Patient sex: F
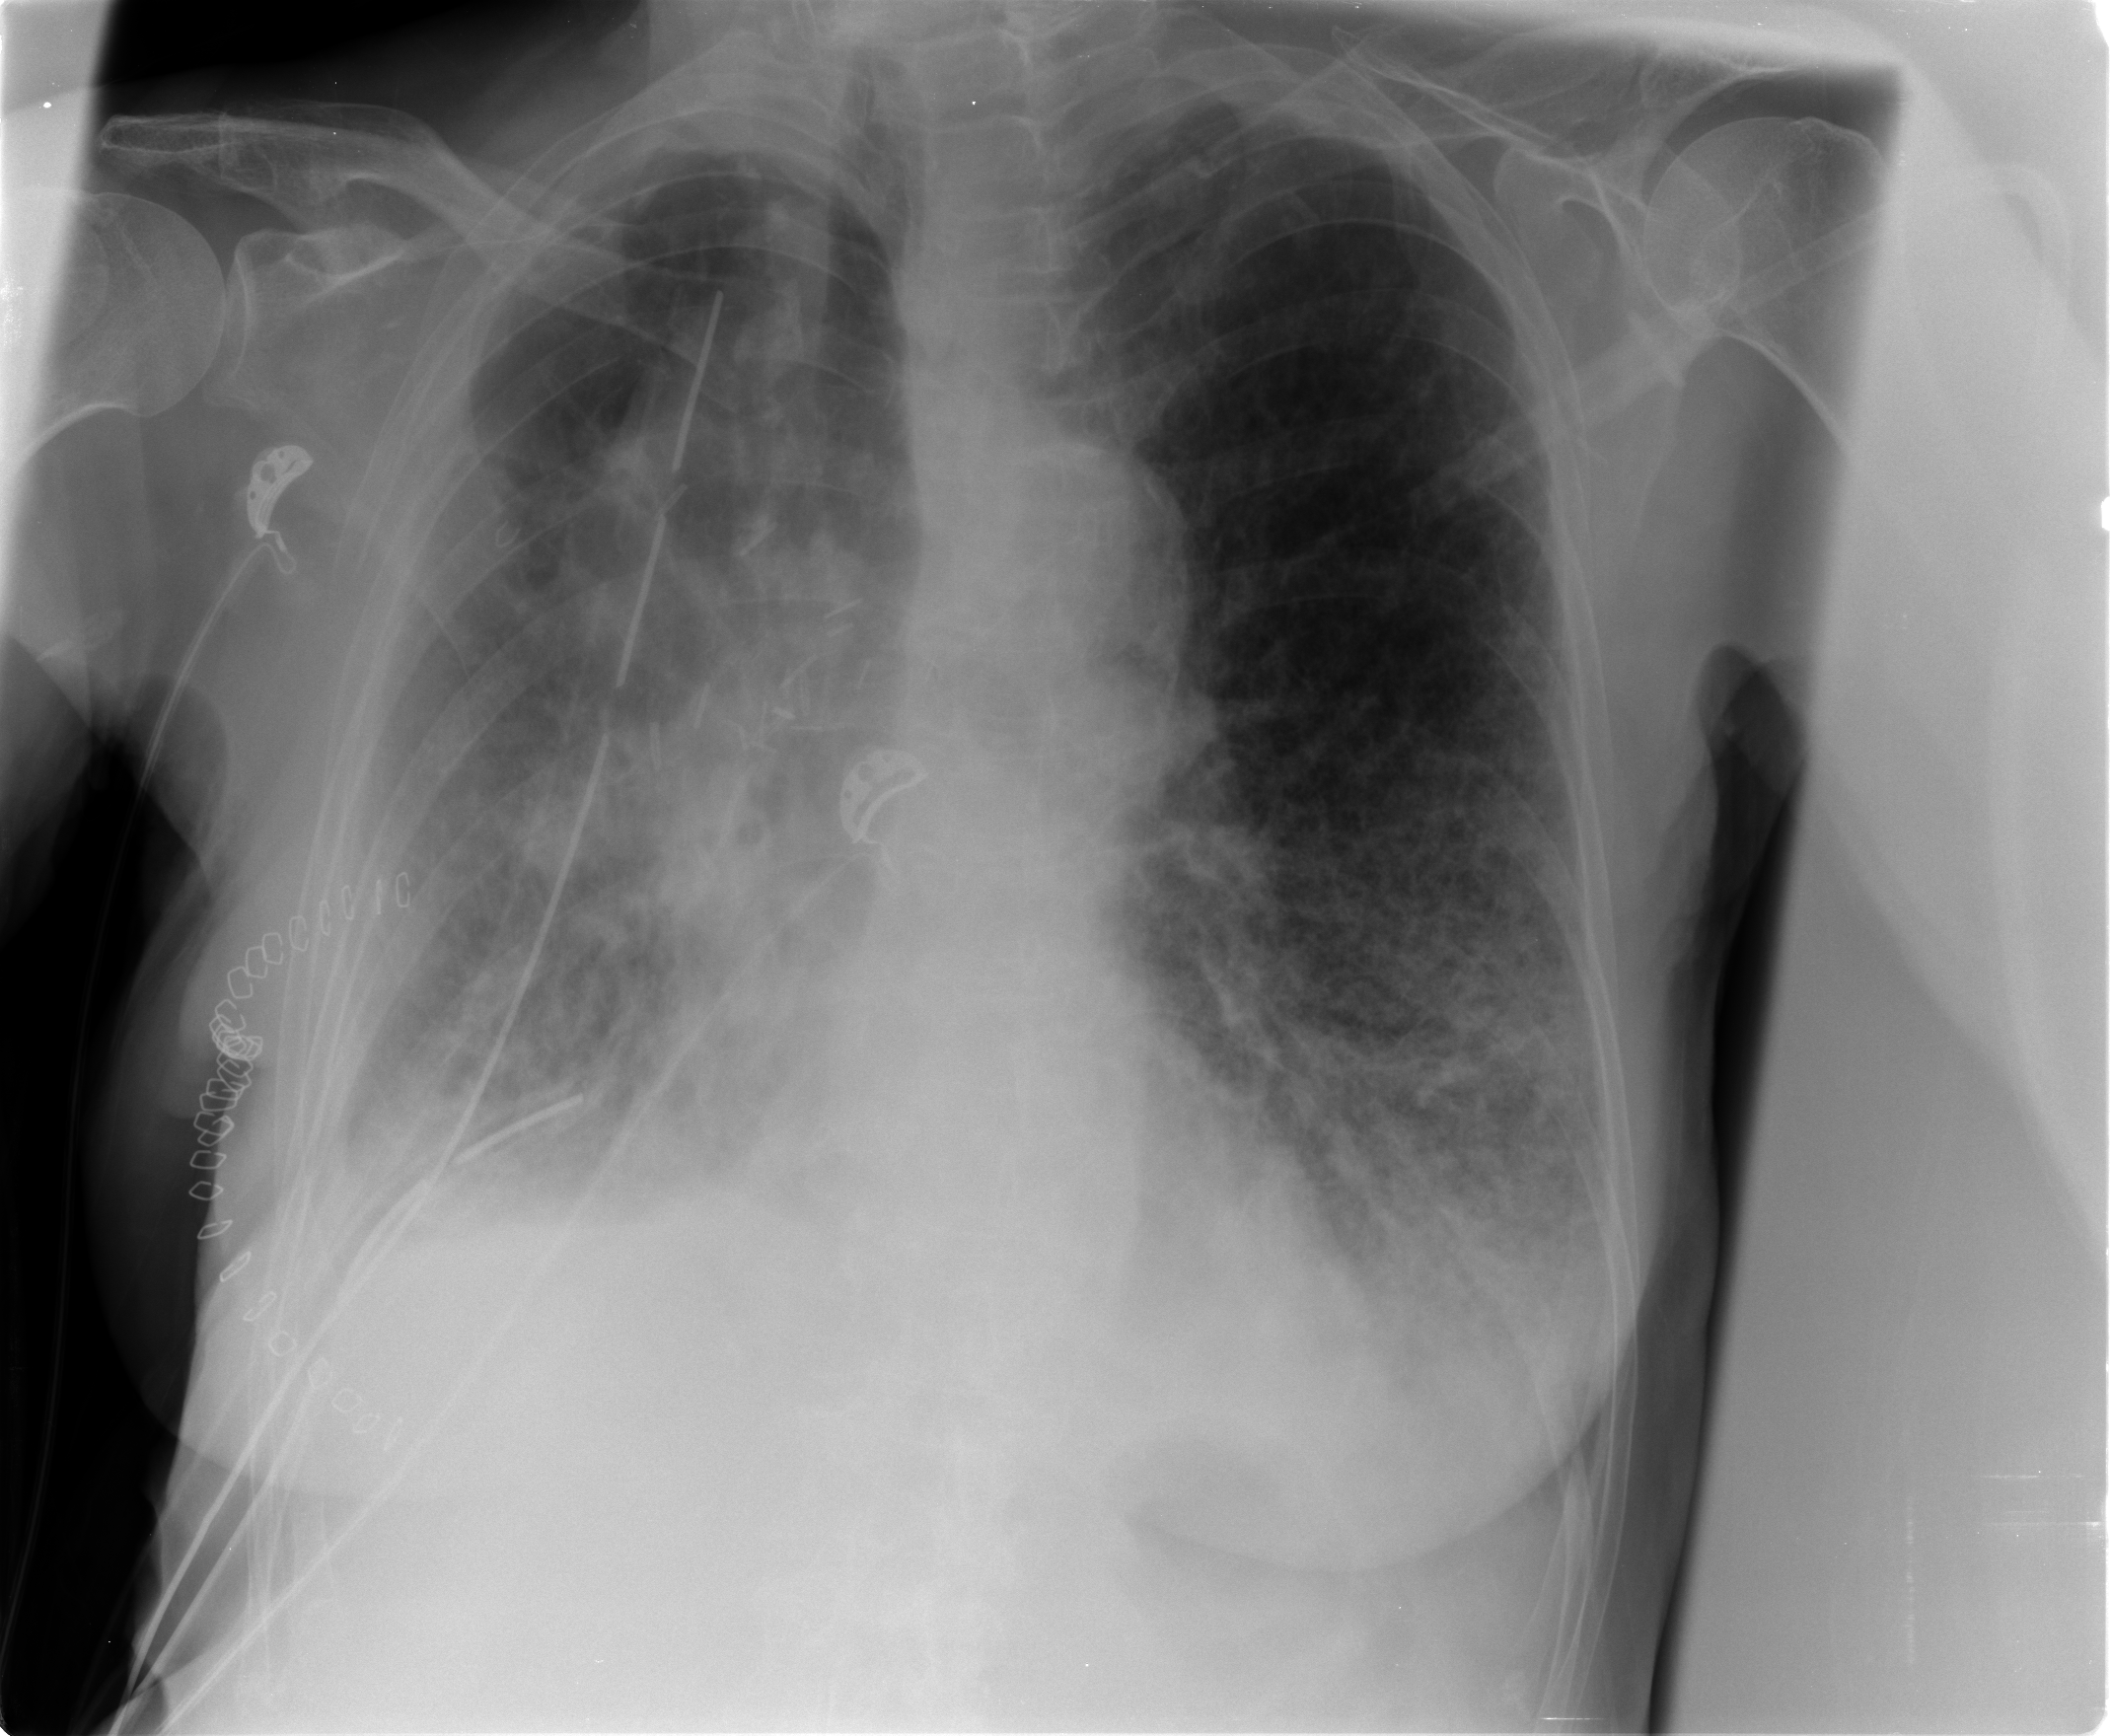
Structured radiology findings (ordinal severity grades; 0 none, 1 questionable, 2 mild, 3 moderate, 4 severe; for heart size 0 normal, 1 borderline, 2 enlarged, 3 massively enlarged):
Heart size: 1
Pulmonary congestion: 3
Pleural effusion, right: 1
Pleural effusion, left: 1
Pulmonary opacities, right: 2
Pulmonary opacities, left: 2
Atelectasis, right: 3
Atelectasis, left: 2